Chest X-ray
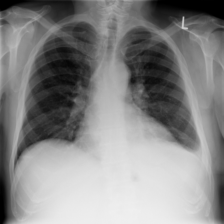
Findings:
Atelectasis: negative
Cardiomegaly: negative
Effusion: positive
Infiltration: negative
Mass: negative
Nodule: negative
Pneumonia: negative
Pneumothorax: negative
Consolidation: negative
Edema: negative
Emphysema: negative
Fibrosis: negative
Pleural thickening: negative
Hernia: negative